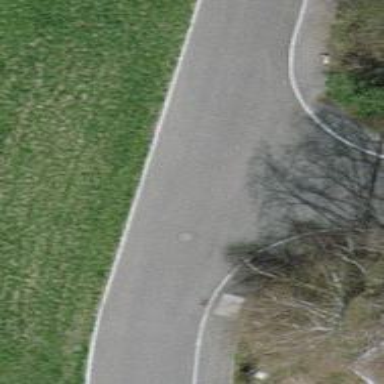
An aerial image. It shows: Unclassified road with asphalt surface.